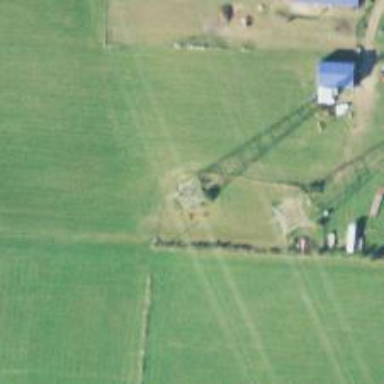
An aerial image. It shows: Lattice structure tower.